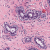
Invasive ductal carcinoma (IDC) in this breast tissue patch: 0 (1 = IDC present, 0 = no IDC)